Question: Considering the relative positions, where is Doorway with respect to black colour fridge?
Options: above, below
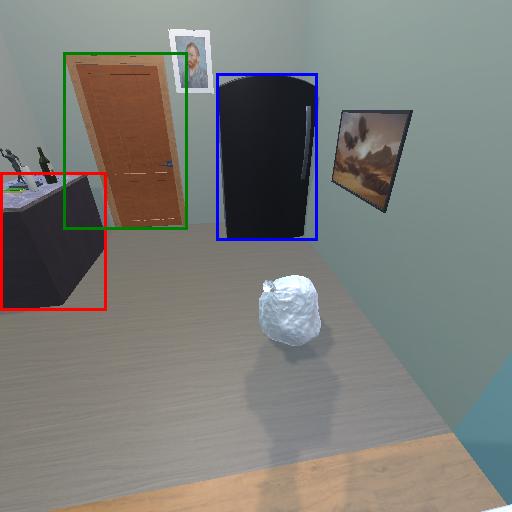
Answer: above